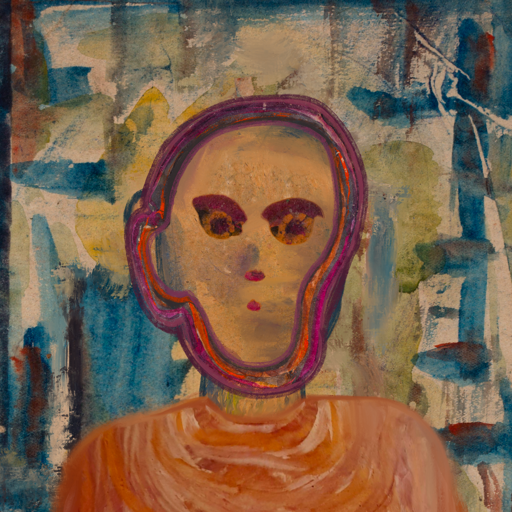
Background: Orphan, Head And Neck Front: In_The_Sun, Face Front: Doll, Bust: Pious_Lady, Hair Front: Hypocrite, Head Accessory: Blank, Second Necklace: Blank, Necklace: Blank, Baby: Blank